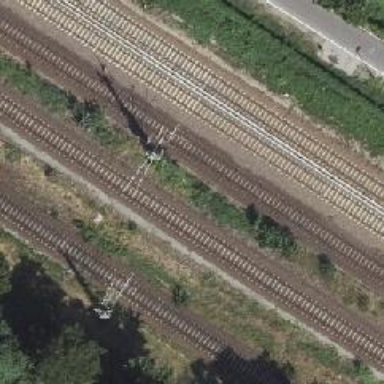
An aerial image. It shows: Milestone along the railway with catenary mast.